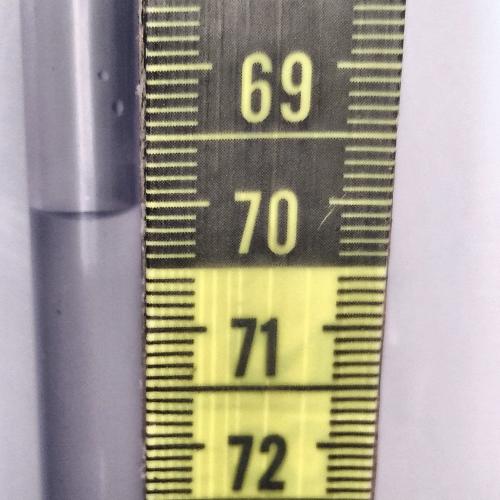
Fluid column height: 70.0 cm